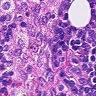
Metastatic tissue present: no